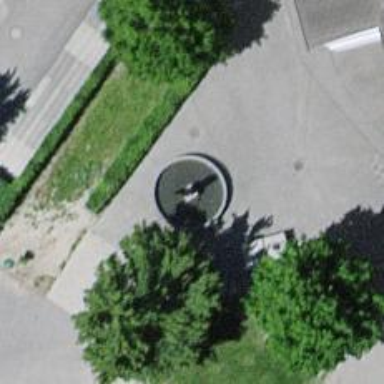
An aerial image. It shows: Fountain.